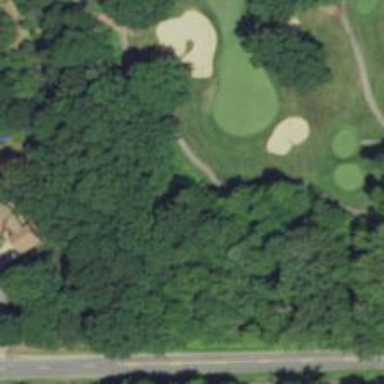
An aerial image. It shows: Service road designated as golf cart path.